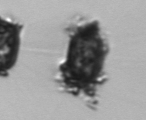
Label: Thalassiosira_TAG_external_detritus